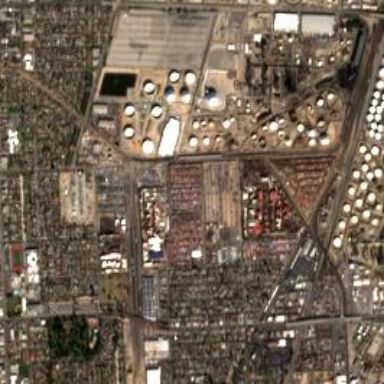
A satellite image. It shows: Industrial area focused on oil production.